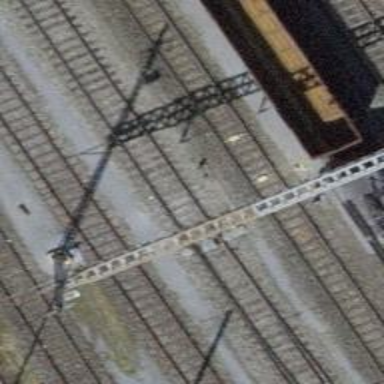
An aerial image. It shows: Railway switch.